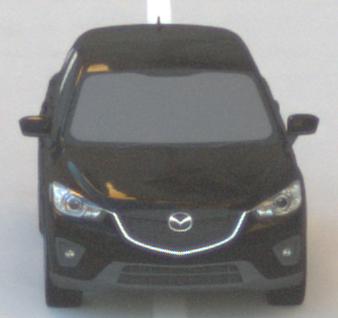
Make: Mazda
Model: CX-5 2.0 SKYACTIV-G 160
Detailed model: CX-5 (GH)
Model produced from: 2012/04
Model produced until: 2015/02
Doors: 5
Color: black
Road condition: dry road
Daytime: sunrise or sunset
Contrast: medium contrast